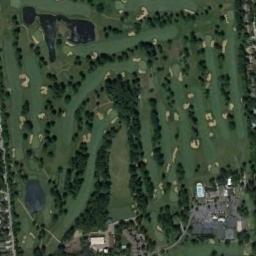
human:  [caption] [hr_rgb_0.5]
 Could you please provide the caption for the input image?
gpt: There are several rows of trees on this lawn .

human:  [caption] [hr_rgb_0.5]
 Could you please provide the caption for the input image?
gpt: There are many bunkers and paths and lakes on the large green lawn in the golf course with many linear trees and buildings .

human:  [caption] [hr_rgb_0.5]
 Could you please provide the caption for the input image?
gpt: The golf course has some lakes, Fairways, Barrier trees and sandpits and some houses arranged neatly are also in the golf course .

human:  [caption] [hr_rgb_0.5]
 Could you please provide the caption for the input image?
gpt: There are many buildings beside the golf course .

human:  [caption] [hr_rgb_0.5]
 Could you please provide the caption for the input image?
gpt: There are many rows of trees and bunkers on the golf course .